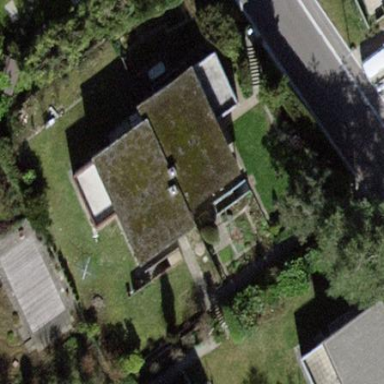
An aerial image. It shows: House with flat roof.